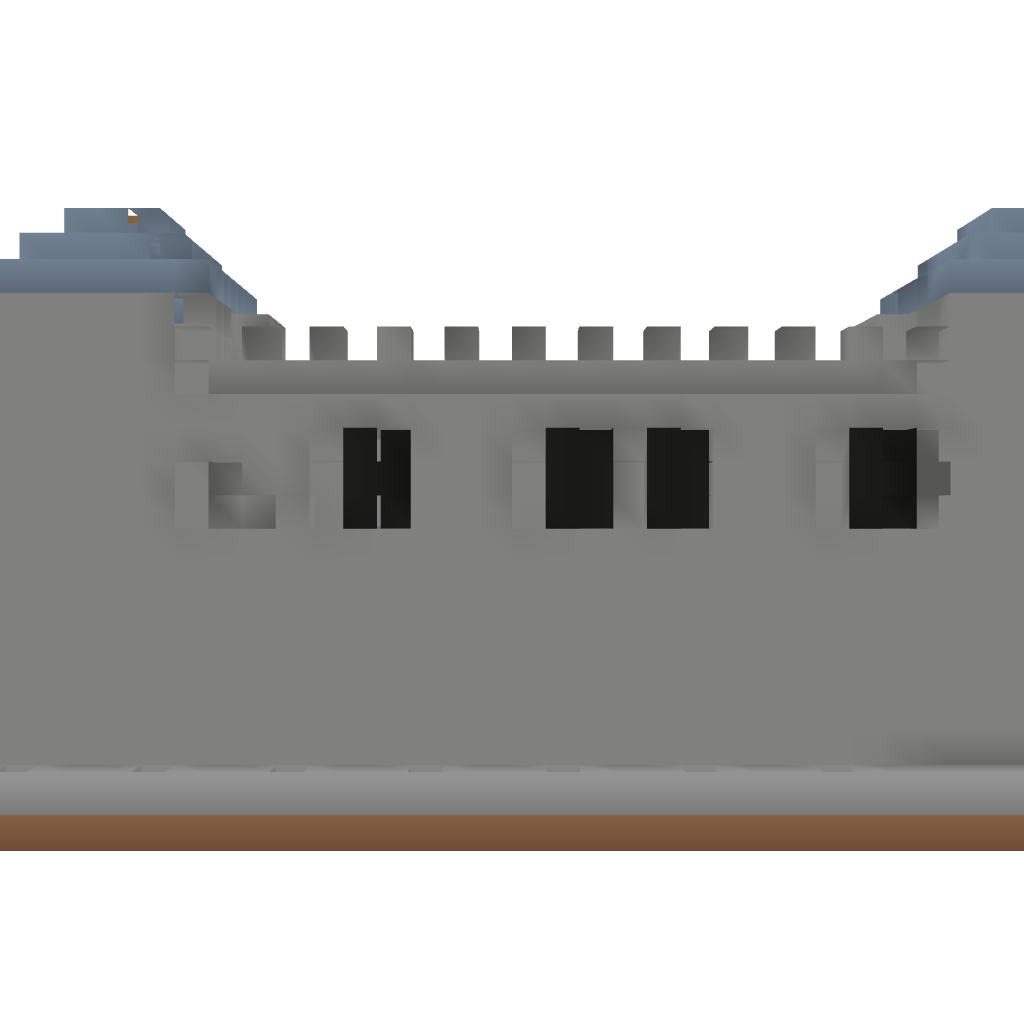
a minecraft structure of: Deluxe castle